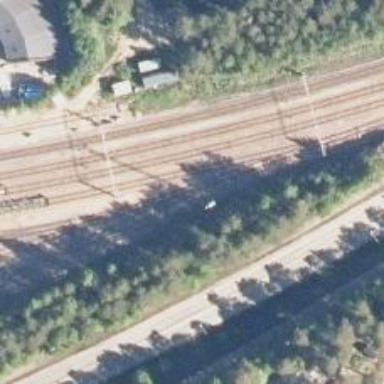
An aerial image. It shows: Wedge is used for the railway derail.